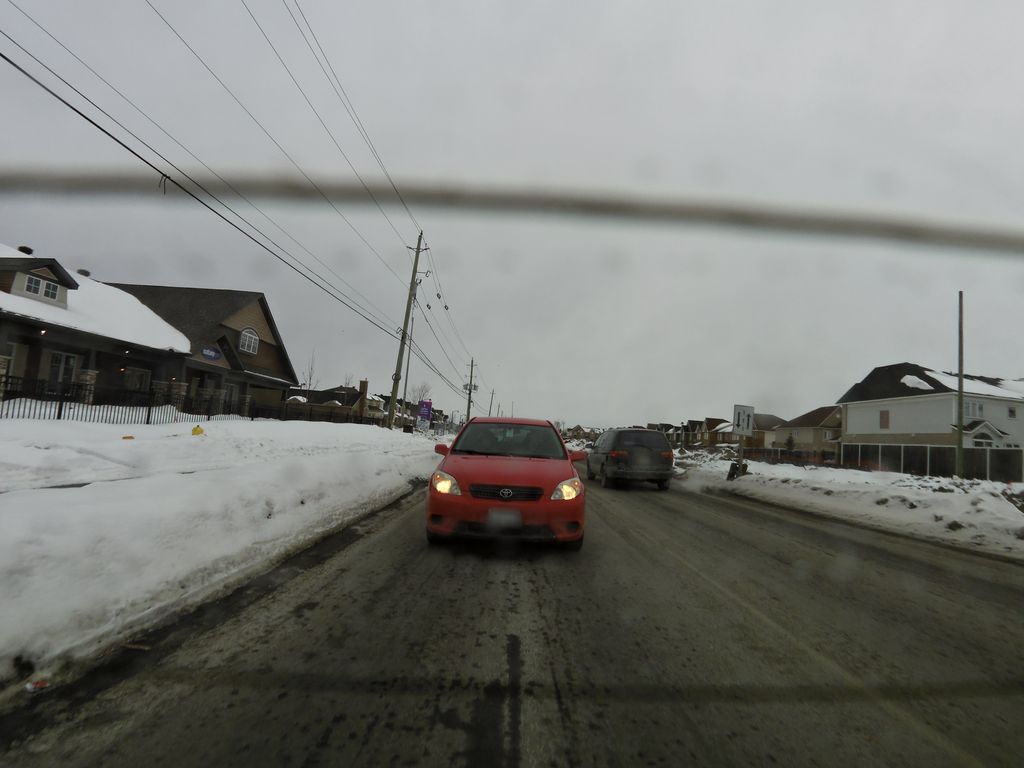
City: ottawa-gatineau